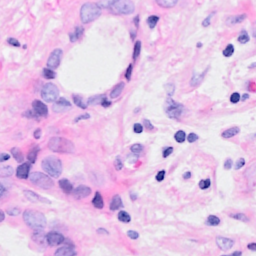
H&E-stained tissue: Breast